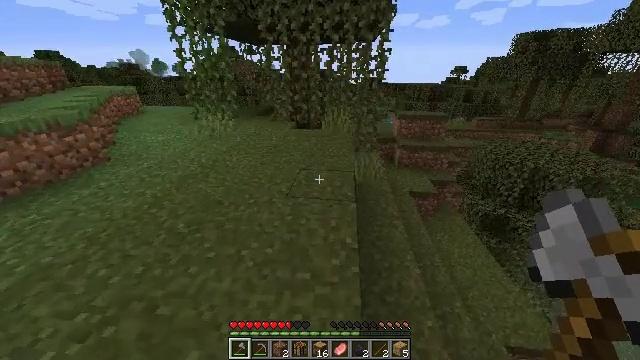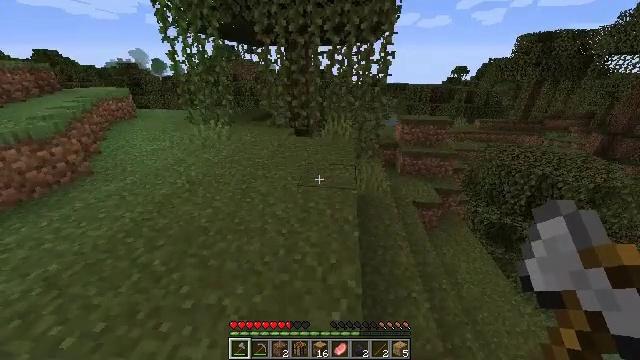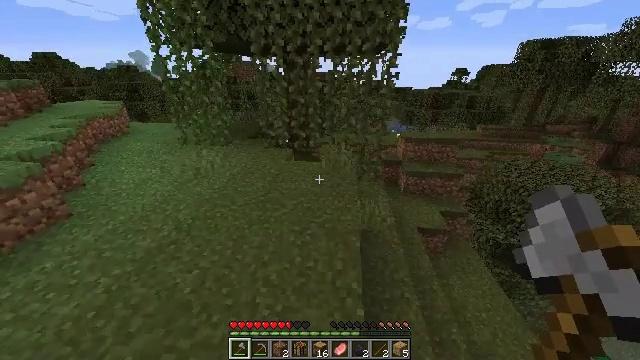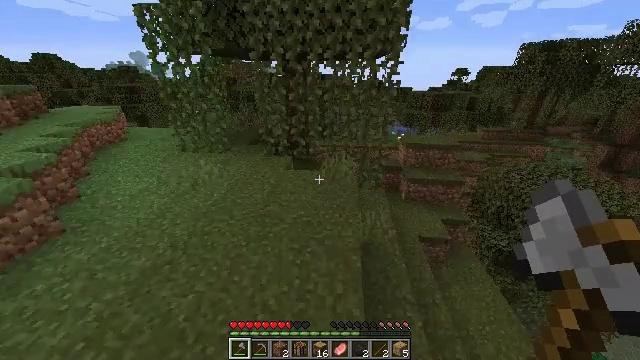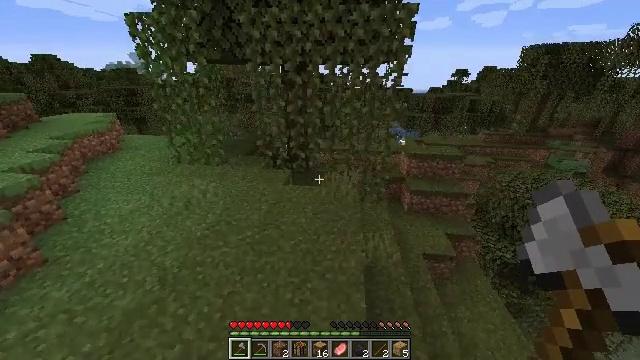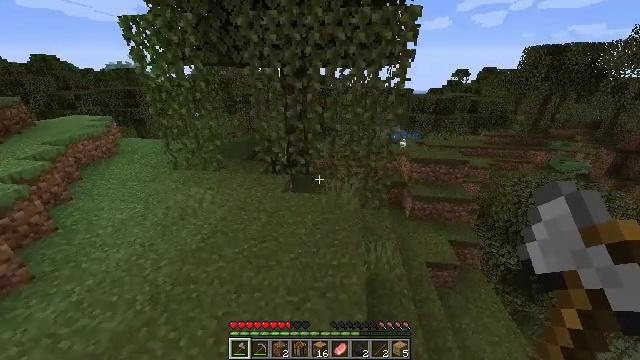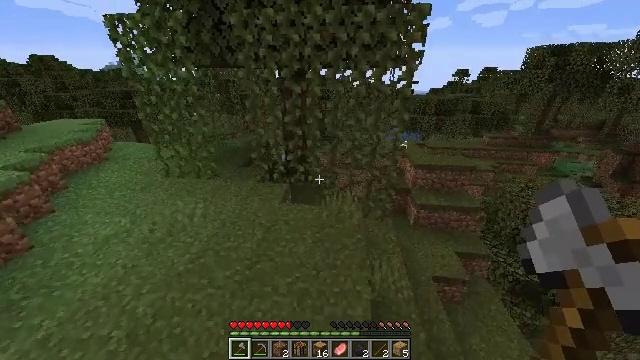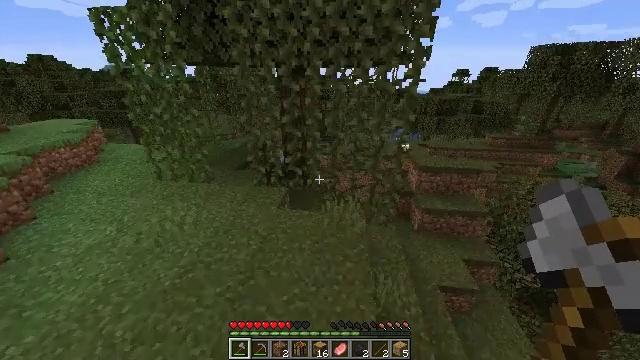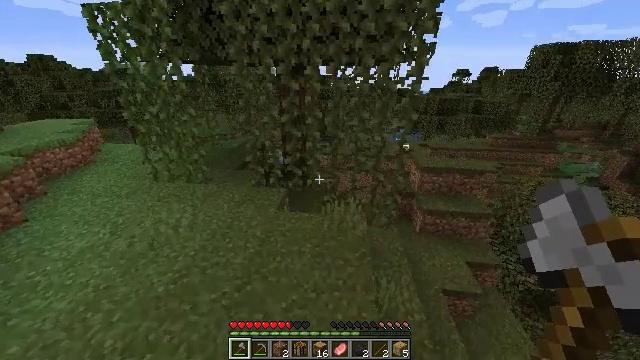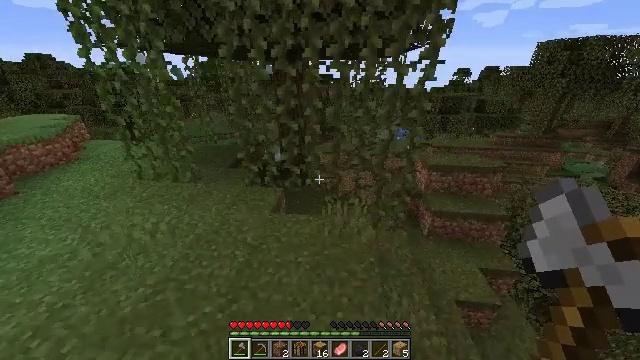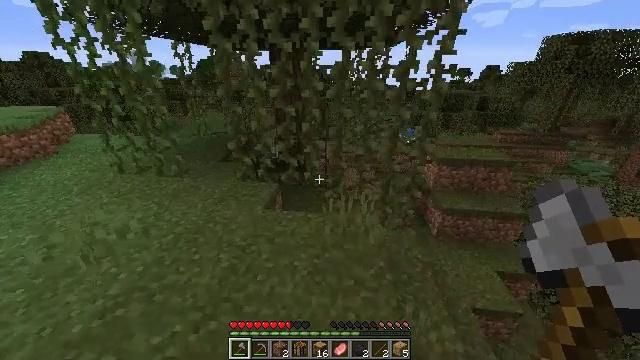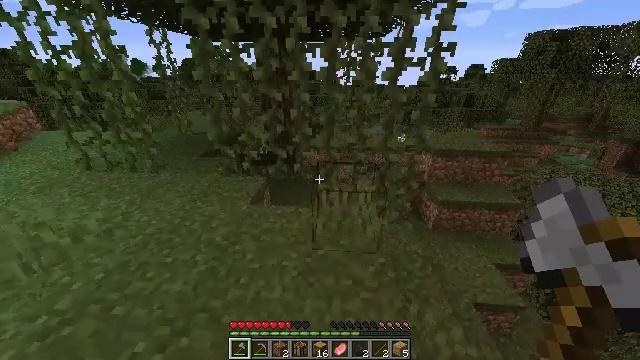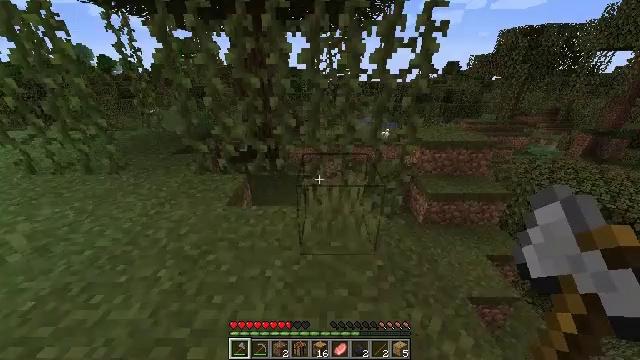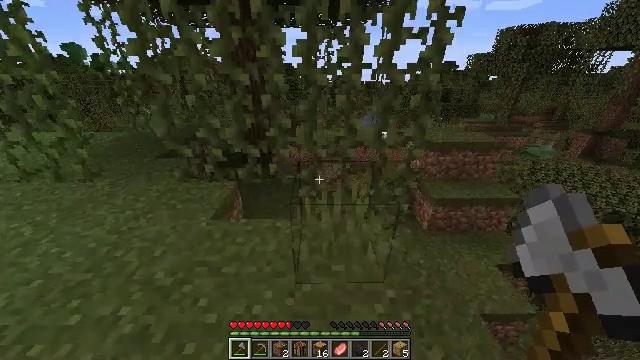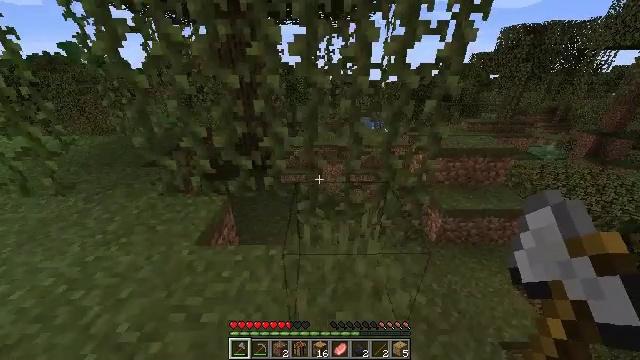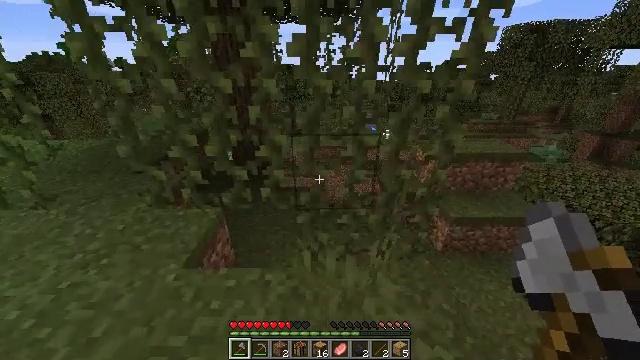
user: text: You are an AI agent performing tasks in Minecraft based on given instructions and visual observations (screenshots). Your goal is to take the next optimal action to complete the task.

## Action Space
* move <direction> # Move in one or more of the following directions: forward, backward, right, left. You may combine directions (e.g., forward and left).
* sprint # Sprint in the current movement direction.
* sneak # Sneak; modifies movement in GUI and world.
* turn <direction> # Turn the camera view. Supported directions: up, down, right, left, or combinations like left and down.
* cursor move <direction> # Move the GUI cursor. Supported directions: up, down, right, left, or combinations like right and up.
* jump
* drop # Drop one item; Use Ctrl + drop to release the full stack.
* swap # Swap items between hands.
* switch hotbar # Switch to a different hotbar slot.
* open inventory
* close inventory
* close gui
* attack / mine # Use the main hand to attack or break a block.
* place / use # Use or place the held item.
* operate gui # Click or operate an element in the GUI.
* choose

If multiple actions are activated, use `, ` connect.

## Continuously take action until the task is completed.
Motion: motion action
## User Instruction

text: Gather lily pads while exploring.
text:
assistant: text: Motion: move forward, jump
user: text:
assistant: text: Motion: move forward, jump
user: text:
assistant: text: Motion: move forward, jump
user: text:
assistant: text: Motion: move forward, jump
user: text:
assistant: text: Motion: move forward, jump
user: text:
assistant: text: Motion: move forward, jump
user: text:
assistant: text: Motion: move forward, jump
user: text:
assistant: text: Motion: move forward, jump
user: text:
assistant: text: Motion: move forward, jump
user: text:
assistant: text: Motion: move forward, sprint
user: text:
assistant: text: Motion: move forward, sprint, turn right
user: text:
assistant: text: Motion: move forward, sprint, turn right
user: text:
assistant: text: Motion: move forward, sprint
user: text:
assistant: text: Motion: move forward, sprint
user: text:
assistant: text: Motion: move forward, sprint
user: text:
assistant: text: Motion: move forward, sprint
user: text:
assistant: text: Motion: move forward, sprint
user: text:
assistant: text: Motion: move forward, sprint
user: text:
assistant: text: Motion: move forward, sprint
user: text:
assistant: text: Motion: move forward, sprint, turn down
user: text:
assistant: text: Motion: move forward, sprint, turn down
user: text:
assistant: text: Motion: move forward, sprint
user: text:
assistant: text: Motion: move forward, sprint
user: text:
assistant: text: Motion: move forward, sprint
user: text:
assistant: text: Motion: move forward, sprint
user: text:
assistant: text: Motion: move forward, sprint
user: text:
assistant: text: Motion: move forward, sprint
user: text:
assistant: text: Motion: move forward, sprint, turn down
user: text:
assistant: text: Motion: move forward, sprint, turn left and down
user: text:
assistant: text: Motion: move forward, sprint, turn left and down